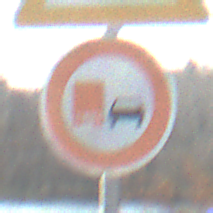
Verkehrszeichen: UeberholverbotKraftfahrzeuge
Zusatzzeichen oben: FlugbetriebRechts
Umgebung: Outdoor, Nature
Tageszeit: MorningAfternoon
Wetter: PartlyCloudy
Licht: Natural
Jahreszeit: NotSpecified
Kontrast: HighContrast